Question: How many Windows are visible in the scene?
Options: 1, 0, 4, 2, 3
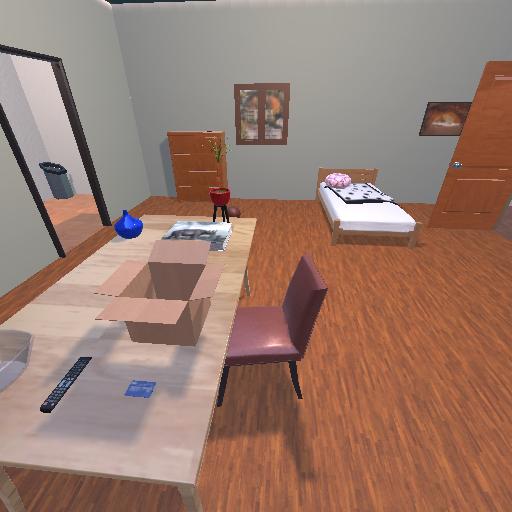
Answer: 1